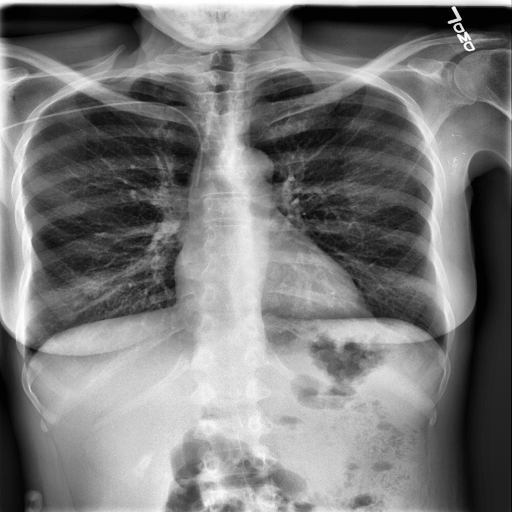
Finding: NORMAL